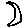
Label: moon